【题型】解答题　【知识点】平面几何　【难度】easy
如图，在外墙角 $A$ 处用长 $9$ 米的绳子拴着一只羊，$AB$ 墙长 $10$ 米，$AC$ 墙长 $6$ 米，求这只羊能吃到草的最大面积．（墙角都是直角，墙外均为草地，结果保留 $\pi$）

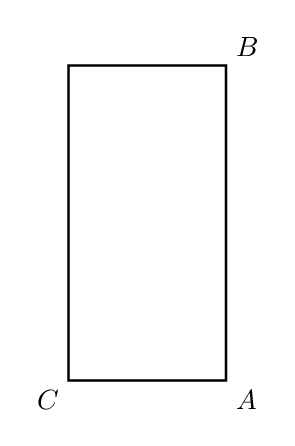
【解答】

【答案】$63\pi$平方米

【详解】解：依题意，这只羊能吃到草的最大面积为
$\dfrac{3}{4}\times\pi\times9^2 + \dfrac{1}{4}\pi\times(9 - 6)^2 = 63\pi$（平方米），
答：这只羊能吃到草的最大面积为$63\pi$平方米．

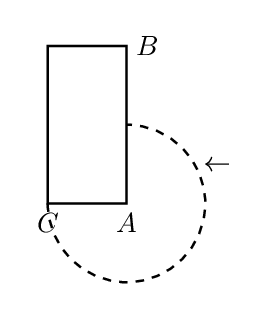